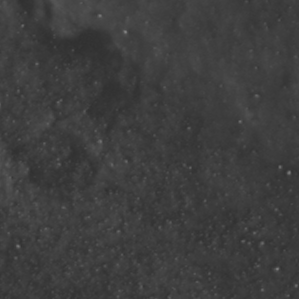
Label: non_frost